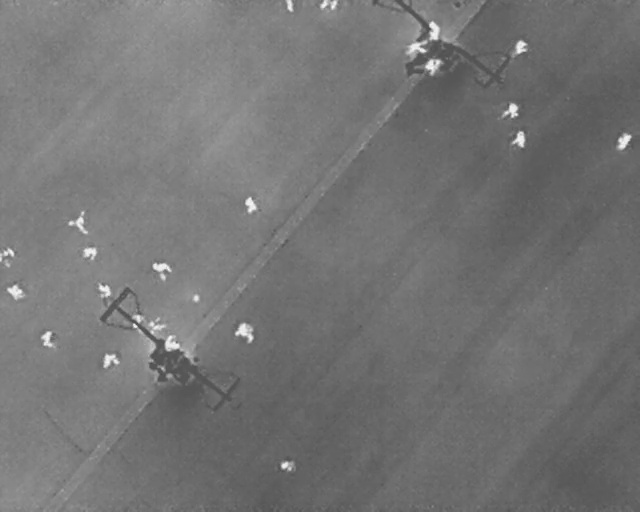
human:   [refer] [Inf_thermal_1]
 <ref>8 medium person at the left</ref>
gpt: <box>[[12, 47, 14, 50, 2], [14, 54, 17, 57, 2], [0, 48, 3, 51, 2], [1, 55, 3, 58, 2], [6, 64, 8, 67, 2], [23, 62, 25, 64, 2], [20, 61, 22, 63, 2], [25, 65, 28, 68, 2]]</box>

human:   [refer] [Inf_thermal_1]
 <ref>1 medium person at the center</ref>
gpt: <box>[[37, 38, 40, 41, 150]]</box>

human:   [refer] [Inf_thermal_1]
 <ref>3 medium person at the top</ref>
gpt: <box>[[66, 4, 69, 7, 2], [50, 0, 52, 2, 2], [66, 11, 68, 14, 33]]</box>

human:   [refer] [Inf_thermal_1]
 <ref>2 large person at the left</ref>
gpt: <box>[[10, 41, 13, 45, 2], [23, 50, 26, 54, 2]]</box>

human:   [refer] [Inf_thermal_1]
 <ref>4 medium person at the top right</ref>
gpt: <box>[[79, 8, 82, 10, 2], [78, 19, 81, 23, 2], [79, 25, 82, 28, 2], [95, 26, 99, 28, 32]]</box>

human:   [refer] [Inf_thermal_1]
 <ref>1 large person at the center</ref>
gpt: <box>[[36, 62, 39, 66, 2]]</box>

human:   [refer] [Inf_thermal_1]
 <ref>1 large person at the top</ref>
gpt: <box>[[63, 6, 66, 11, 2]]</box>